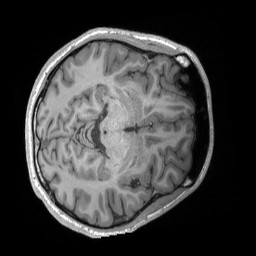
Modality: T1w
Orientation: axial
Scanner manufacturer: siemens
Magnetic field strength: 3 T
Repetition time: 2.4 s
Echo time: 0.00224 s